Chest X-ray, PA view. Patient: 9 years old, sex M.
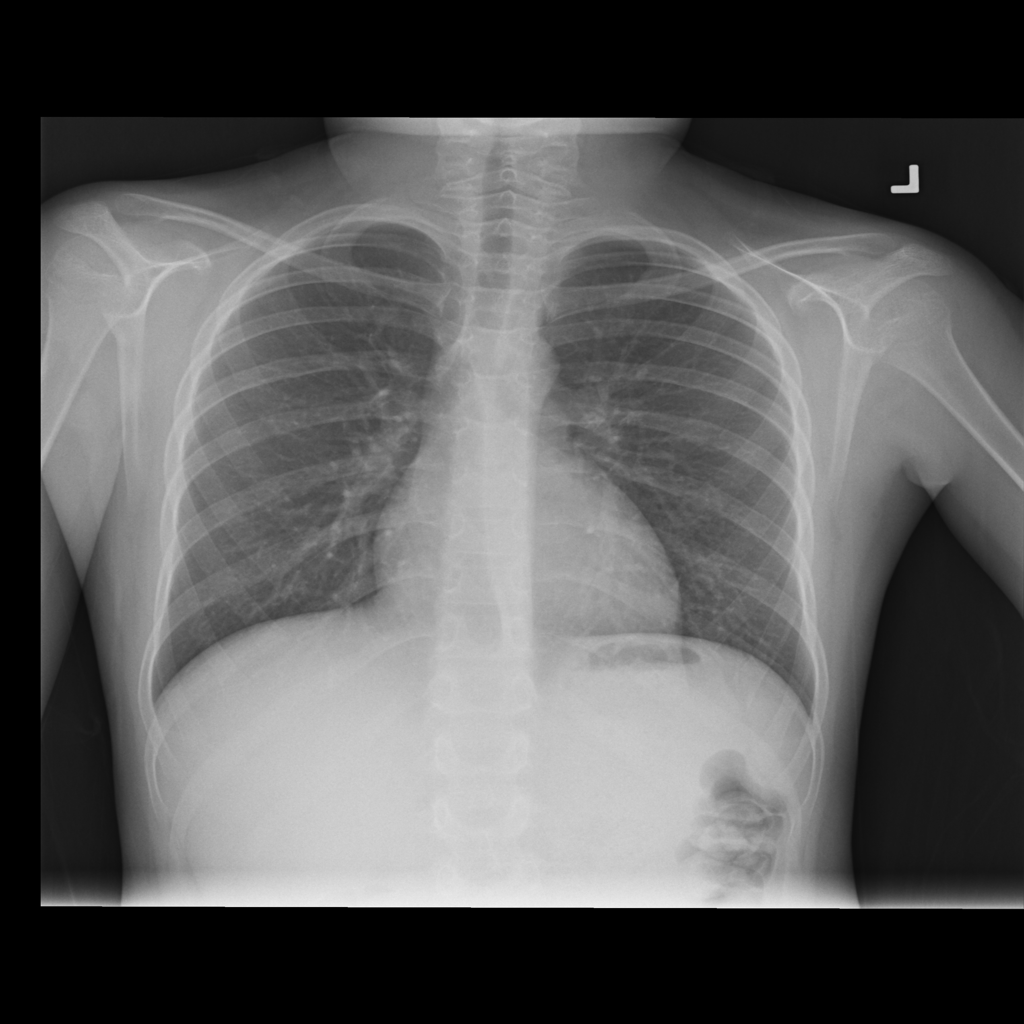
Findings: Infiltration